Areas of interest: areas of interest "Business Office Building"
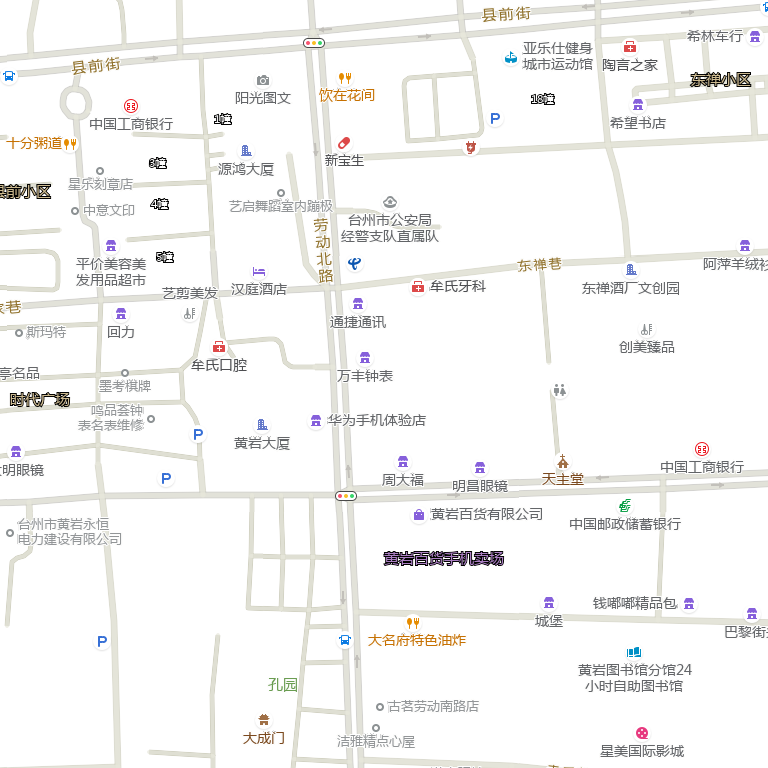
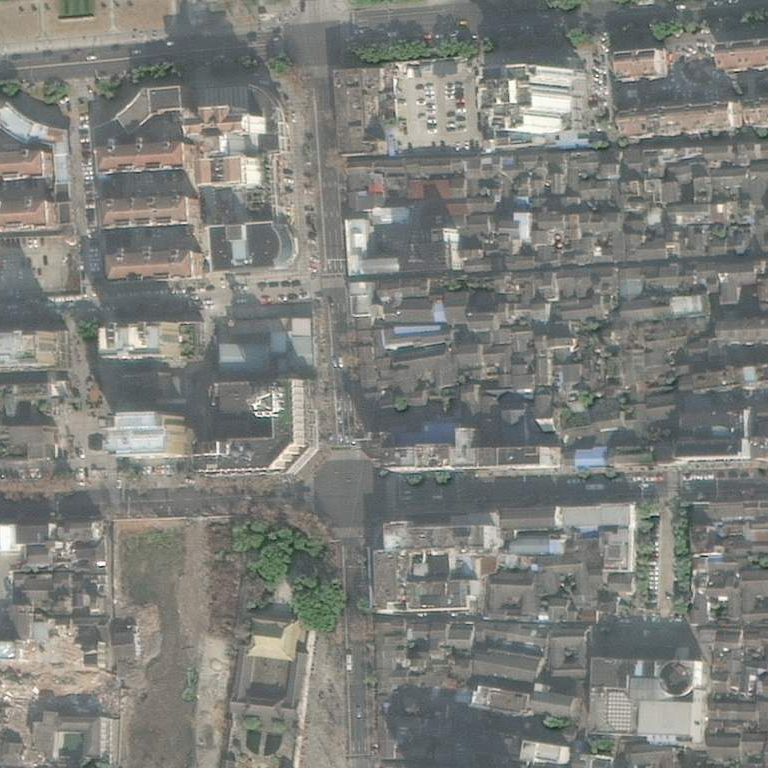